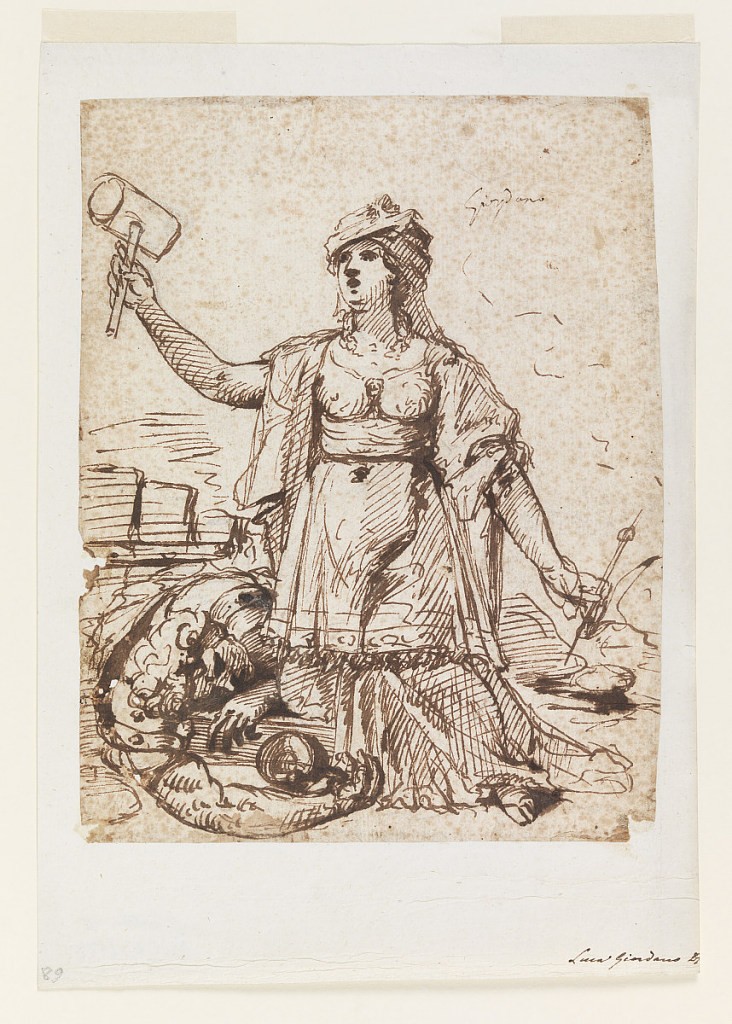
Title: Jael and Sisera
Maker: Luca Giordano, Italian, 1634 - 1705
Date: ca. 1690
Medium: Pen and brush and brown ink on cream paper
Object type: Drawing
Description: Woman holding a mallet in her right hand and large pin in her left kneels, facing the viewer. Behind her emerge the arms, shoulders, and head of a man drunk, asleep on the ground, tankard in hand.